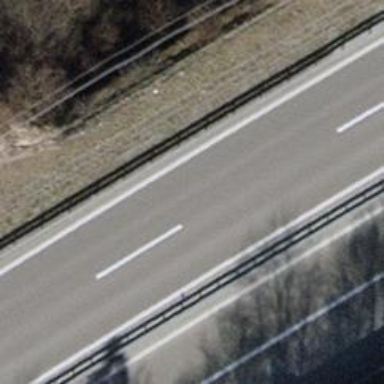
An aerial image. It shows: Asphalt motorway of trunk classification.